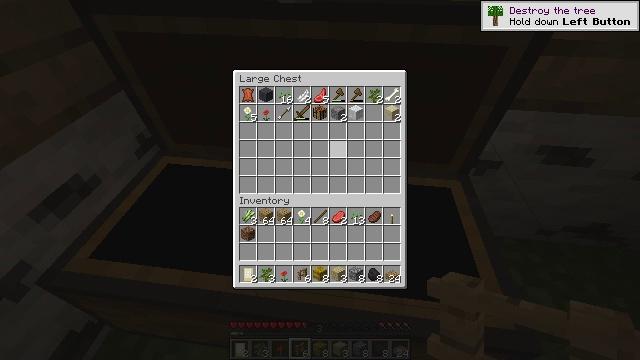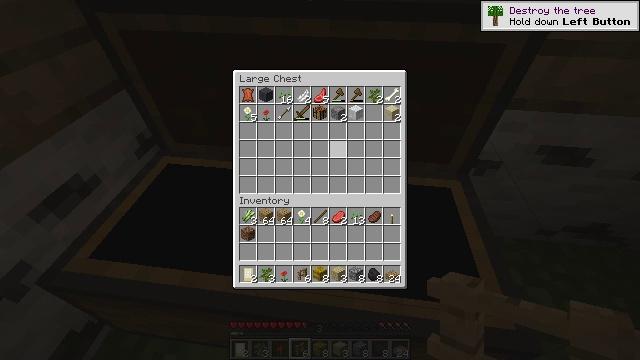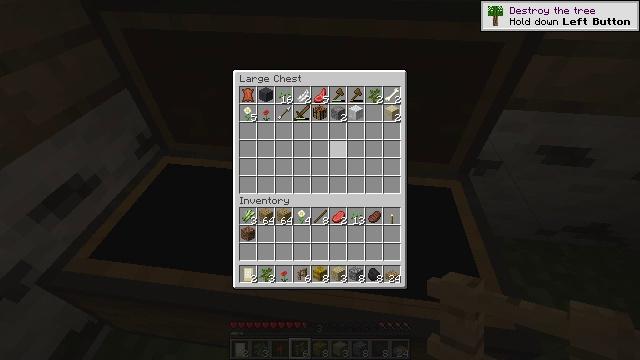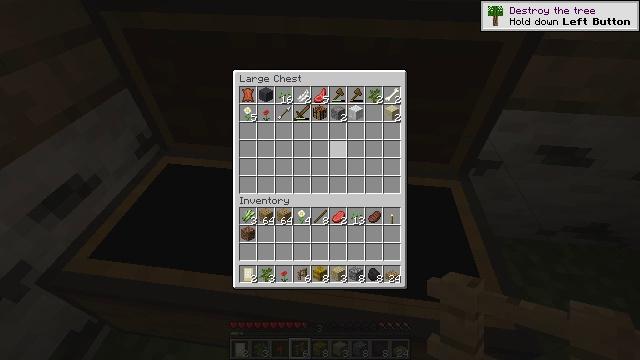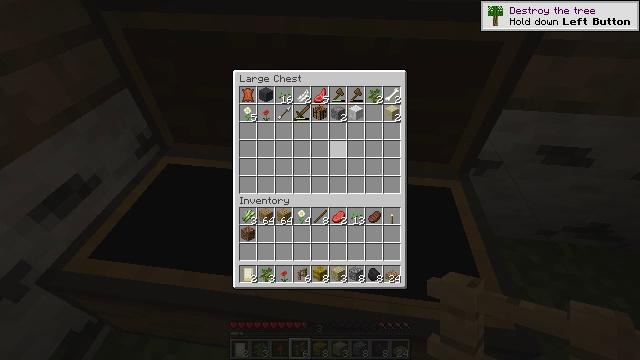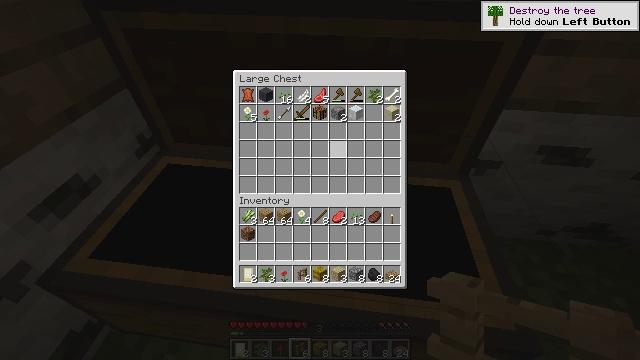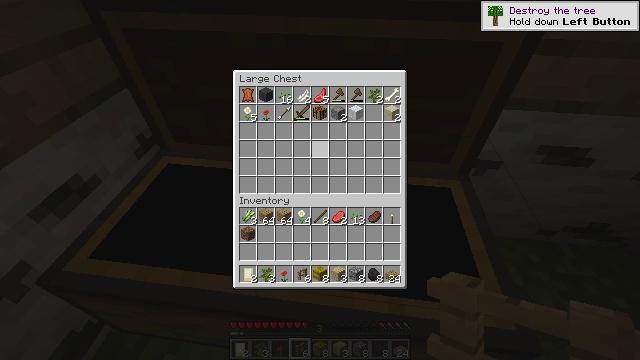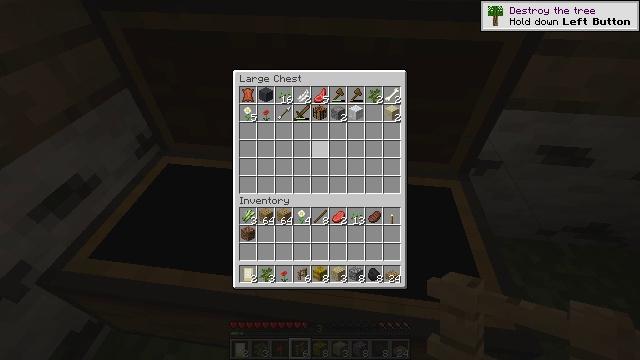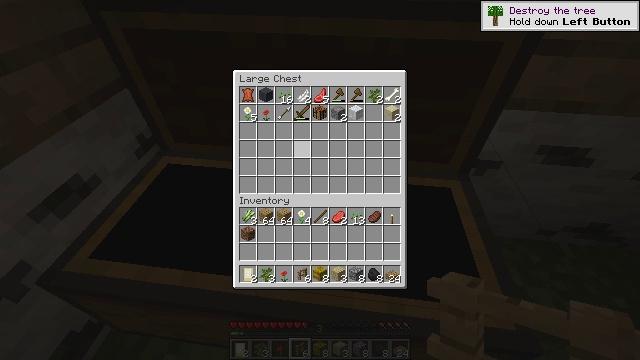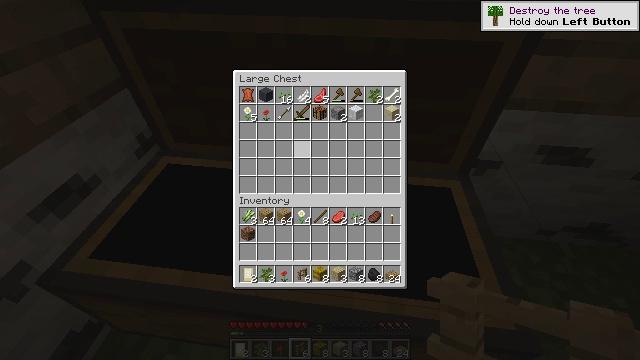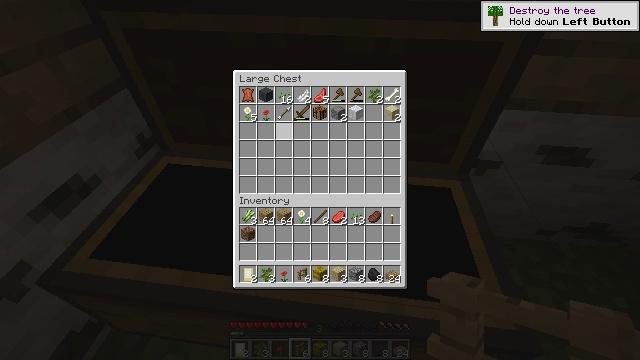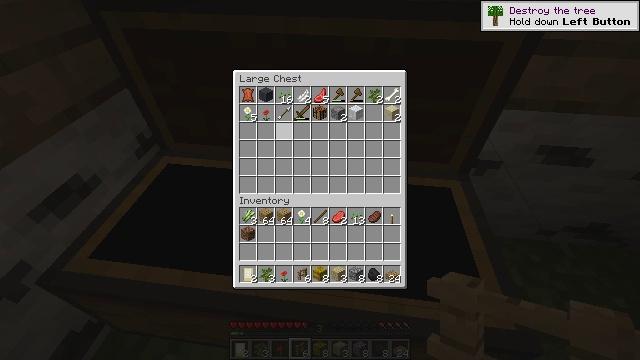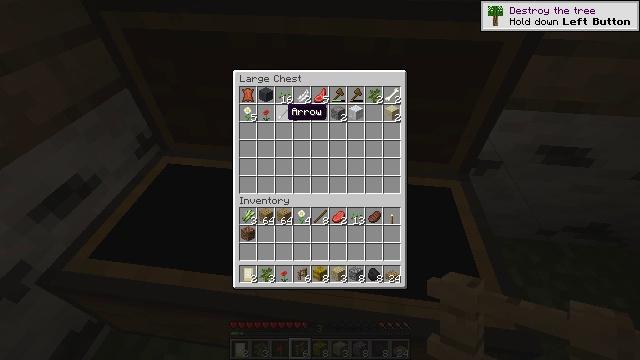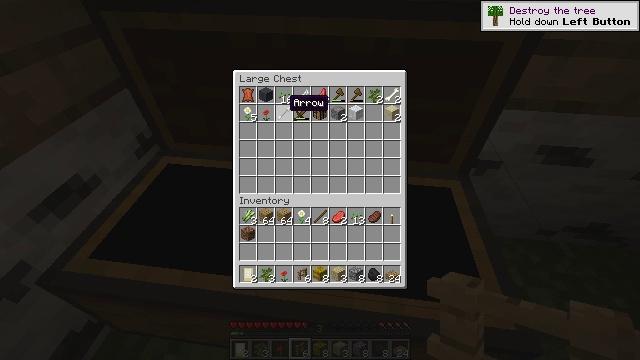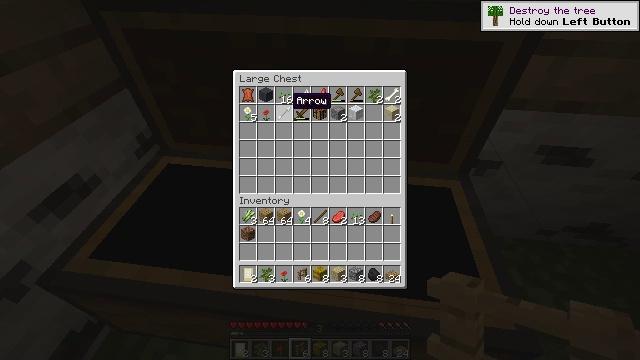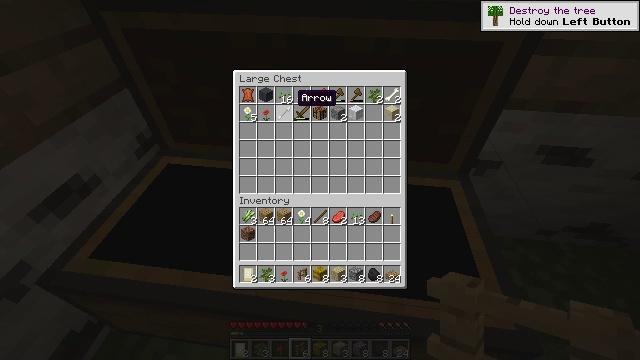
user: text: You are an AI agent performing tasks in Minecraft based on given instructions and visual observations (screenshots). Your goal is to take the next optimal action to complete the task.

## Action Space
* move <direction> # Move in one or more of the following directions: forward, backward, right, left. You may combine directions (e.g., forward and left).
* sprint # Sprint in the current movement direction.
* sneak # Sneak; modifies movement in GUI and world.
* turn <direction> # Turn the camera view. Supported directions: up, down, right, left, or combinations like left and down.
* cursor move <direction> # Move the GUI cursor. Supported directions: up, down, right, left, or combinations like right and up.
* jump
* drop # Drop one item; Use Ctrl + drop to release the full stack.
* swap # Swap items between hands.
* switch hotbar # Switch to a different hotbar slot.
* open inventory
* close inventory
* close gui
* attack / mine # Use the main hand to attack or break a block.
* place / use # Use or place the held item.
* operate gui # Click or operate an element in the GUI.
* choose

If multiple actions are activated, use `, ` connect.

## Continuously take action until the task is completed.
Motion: motion action
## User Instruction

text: Create a birch fence gate with the proper recipe.
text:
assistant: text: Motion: no_op
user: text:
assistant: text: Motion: no_op
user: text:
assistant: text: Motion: no_op
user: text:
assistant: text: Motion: no_op
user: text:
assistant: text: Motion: no_op
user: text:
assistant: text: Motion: cursor move left
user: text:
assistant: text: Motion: cursor move left
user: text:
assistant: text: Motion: cursor move left
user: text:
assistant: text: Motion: cursor move left
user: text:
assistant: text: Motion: cursor move left
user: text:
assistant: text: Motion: cursor move up
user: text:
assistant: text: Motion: cursor move up
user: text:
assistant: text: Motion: cursor move up
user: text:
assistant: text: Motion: no_op
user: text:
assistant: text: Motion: no_op
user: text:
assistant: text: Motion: no_op
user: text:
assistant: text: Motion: no_op
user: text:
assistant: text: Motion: no_op
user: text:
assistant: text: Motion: cursor move right
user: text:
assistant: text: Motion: cursor move right
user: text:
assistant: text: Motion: cursor move right
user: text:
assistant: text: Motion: no_op
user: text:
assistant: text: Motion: no_op
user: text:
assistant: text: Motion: no_op
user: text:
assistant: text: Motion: no_op
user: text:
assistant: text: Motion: no_op
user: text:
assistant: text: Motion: no_op
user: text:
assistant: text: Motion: no_op
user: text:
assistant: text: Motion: no_op
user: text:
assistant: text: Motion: no_op